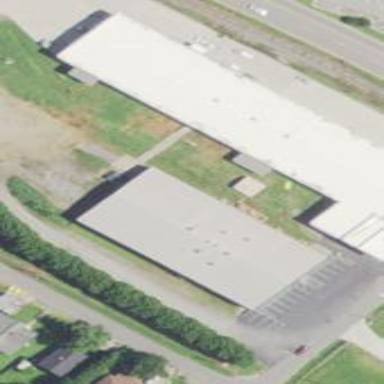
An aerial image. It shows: Warehouse building.